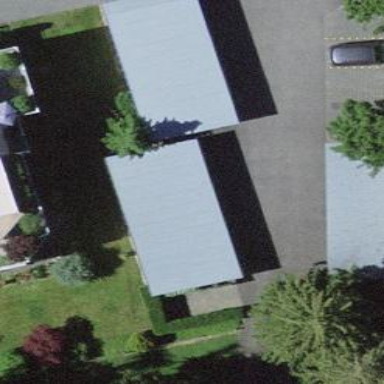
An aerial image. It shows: View of roof of building.